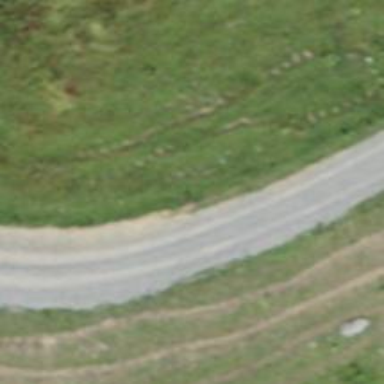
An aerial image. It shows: Track with grade 2 gravel surface.